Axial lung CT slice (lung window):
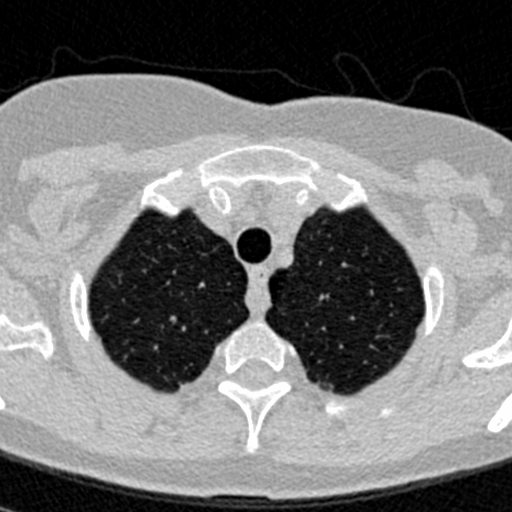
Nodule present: yes
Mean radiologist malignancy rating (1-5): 3